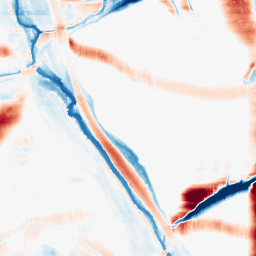
Category: morphological
Decomposition family: morphological_rect
Decomposition parameters: operation: average
width: 50
height: 20
Upsampling method: quintic
Upsampling parameters: scale: 2
Upsampling scale: 2